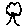
Label: tree